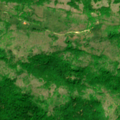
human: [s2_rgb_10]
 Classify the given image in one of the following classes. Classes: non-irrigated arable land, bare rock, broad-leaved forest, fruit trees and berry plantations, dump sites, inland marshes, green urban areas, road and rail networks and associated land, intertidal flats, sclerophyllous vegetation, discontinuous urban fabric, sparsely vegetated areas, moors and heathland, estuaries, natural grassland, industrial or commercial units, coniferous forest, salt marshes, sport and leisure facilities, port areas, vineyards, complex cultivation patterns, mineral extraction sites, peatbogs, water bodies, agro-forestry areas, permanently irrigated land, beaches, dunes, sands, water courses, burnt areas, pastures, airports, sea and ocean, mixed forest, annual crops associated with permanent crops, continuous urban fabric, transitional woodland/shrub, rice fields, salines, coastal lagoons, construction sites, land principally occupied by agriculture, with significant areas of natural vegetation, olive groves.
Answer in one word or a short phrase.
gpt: broad-leaved forest, transitional woodland/shrub